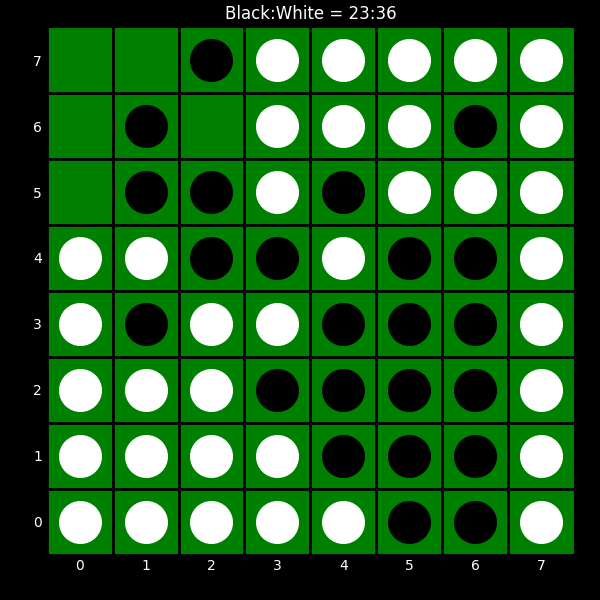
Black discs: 23
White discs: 36